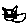
Label: cat